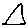
Label: triangle